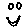
Label: smiley face